Chest X-ray:
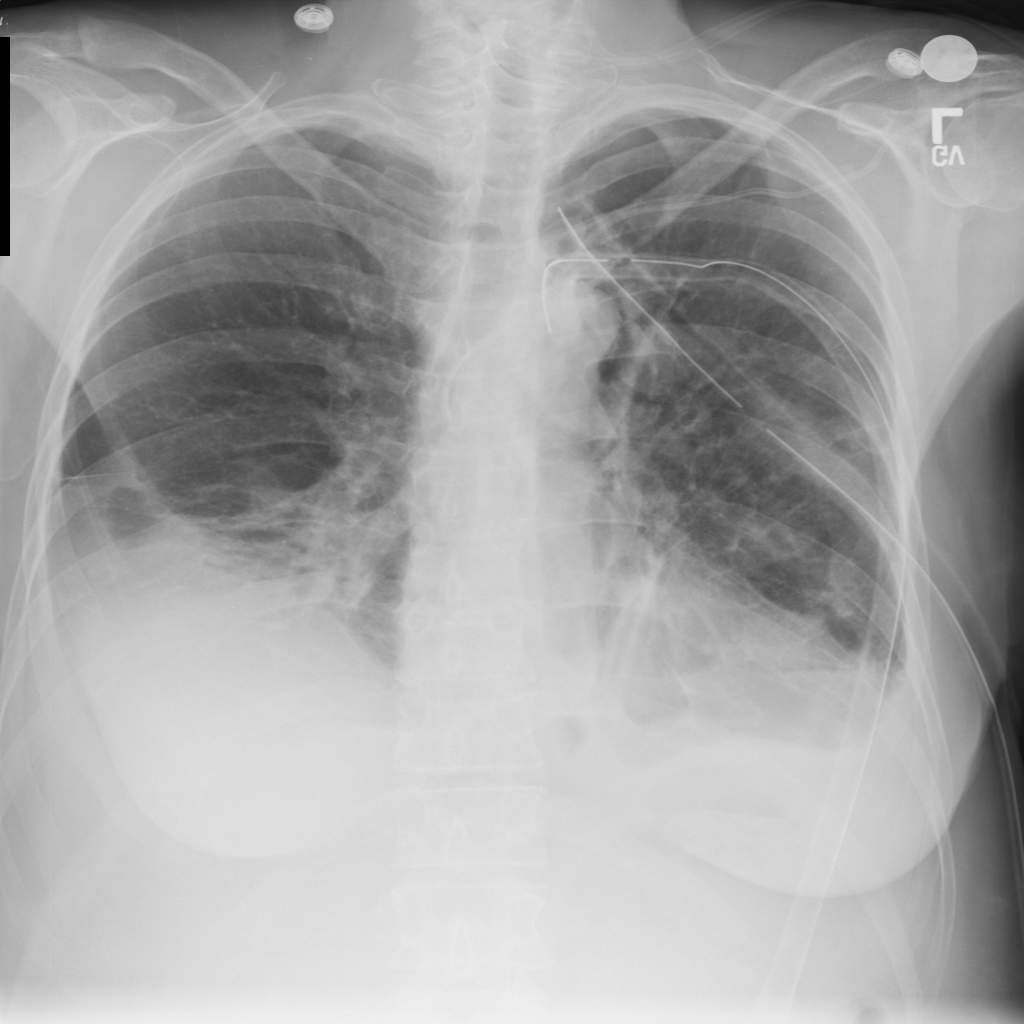
Findings: Consolidation, Effusion, Atelectasis
No abnormal finding: no